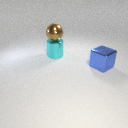
large blue metal cube in front of large cyan metal cylinder